Question: Try to write own cell renderer for date. Make this for example:
'''
class MyRenderer extends DefaultTableCellRenderer{
@Override
public Component getTableCellRendererComponent(JTable jtab, Object v, boolean selected, boolean focus, int r, int c){
JLabel rendComp = (JLabel) super.getTableCellRendererComponent(jtab, v, selected, focus, r, c);
SimpleDateFormat formatter=new SimpleDateFormat("dd.MM.yy", Locale.ENGLISH);
rendComp.setText(formatter.format(v));
System.out.println(formatter.format(v));
return rendComp;
}
}
class DateModel extends AbstractTableModel{
String colName[]={"Date"};
public int getRowCount(){
return 5;
}
public int getColumnCount() {
return 1;
}
public String getColumnName(int c){
return colName[c];
}
public Object getValueAt(int r, int c){
return Calendar.getInstance().getTime();
}
}
public class Test {
public static void main(String[] args) {
JFrame frame=new JFrame();
frame.setSize(300, 300);
frame.setDefaultCloseOperation(JFrame.EXIT_ON_CLOSE);
JTable table=new JTable(new DateModel());
table.setDefaultRenderer(Date.class, new MyRenderer());
JScrollPane pane=new JScrollPane(table);
frame.add(pane);
frame.setVisible(true);
}
}
'''
But my renderer dont work fine, and return this:

When try format date like in my own cell renderer for prompt output all fine.
In debug do not get to 'getTableCellRendererComponent' method.
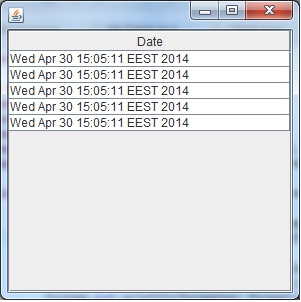
Answer: Add this method to your class:
'''
@Override
public Class<?> getColumnClass(int columnIndex) {
return Date.class;
}
'''
This method helps to recognize what type of data you give to it and associate data with correspond renderer. JavaDoc says:
> Returns the most specific superclass for all the cell values in the column. This is used by the JTable to set up a default renderer and editor for the column.